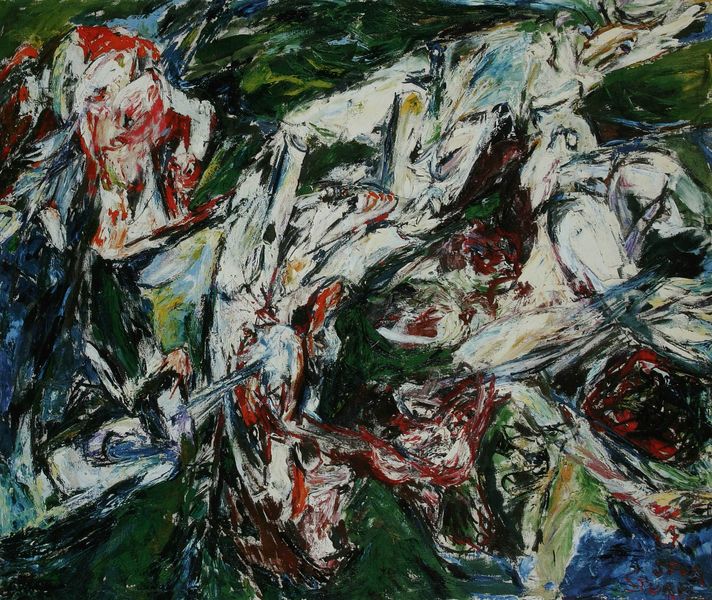
Künstler: Helmut Sturm
Standort: München
Institution: Galerie van de Loo
Schlagwörter: blau, wasser, gelb, grün, orange, schwarz, weiss, rot, malerei, pastos, abstrakt, farben, spur, sturm, abstraktion, münchen, gestrichelt, schmiererei, de kooning, willem